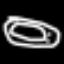
Label: donut